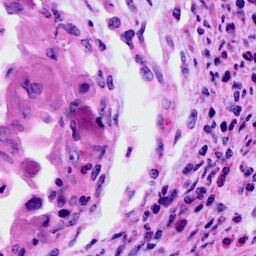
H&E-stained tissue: Cervix